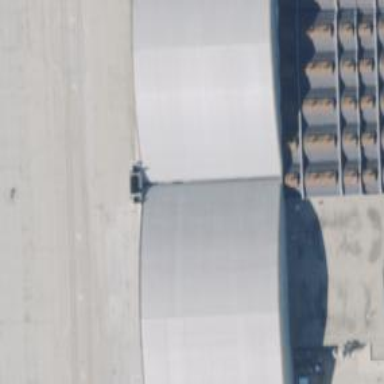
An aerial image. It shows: Hangar.